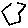
Label: hexagon